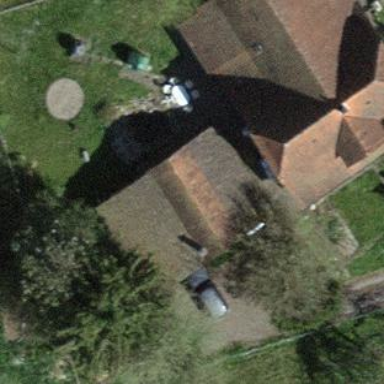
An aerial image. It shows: Barn.